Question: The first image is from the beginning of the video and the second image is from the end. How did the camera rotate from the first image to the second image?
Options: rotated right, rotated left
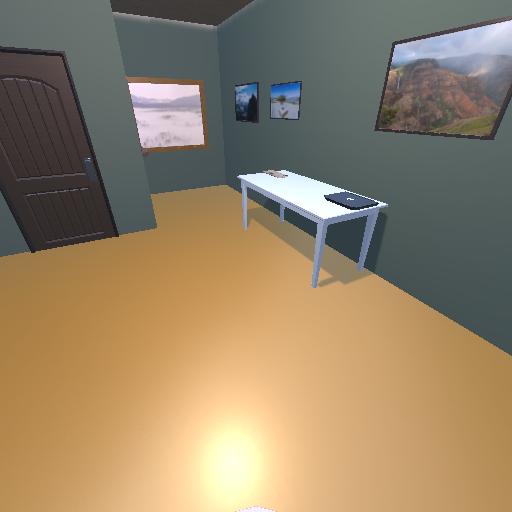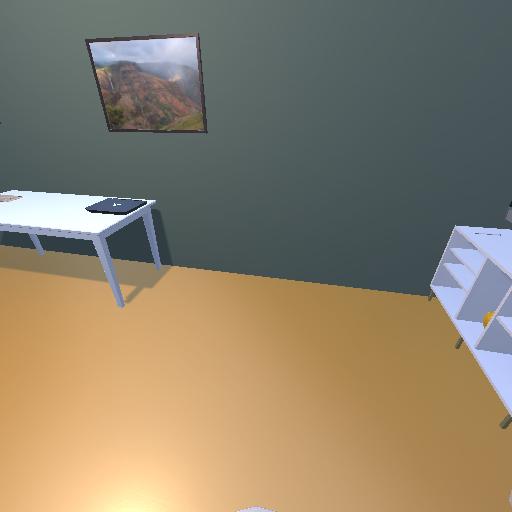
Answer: rotated right